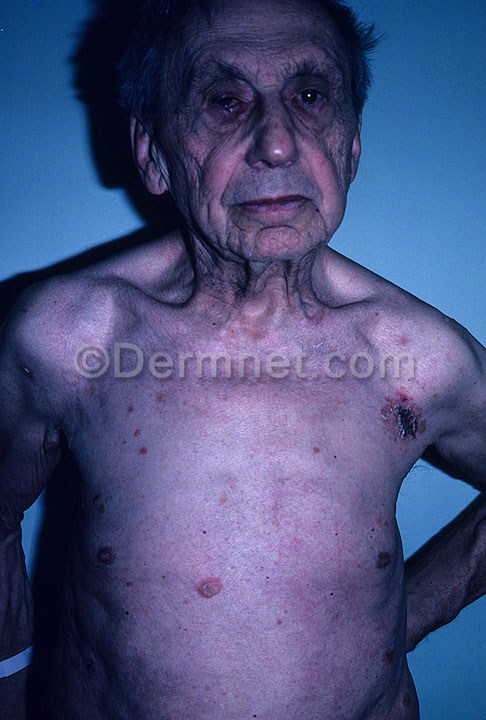
Disease: Bullous Disease Photos